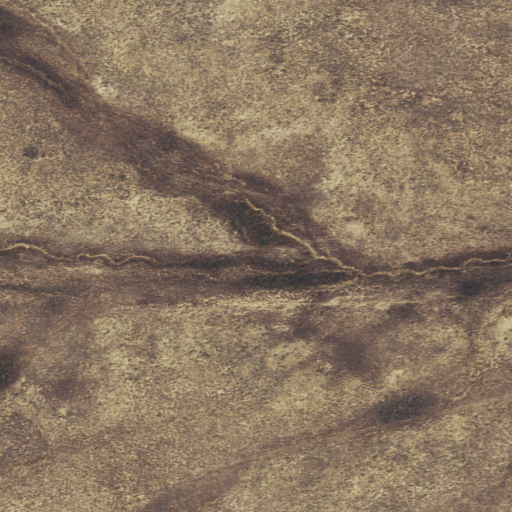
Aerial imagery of plain(s) in Wyoming named Tenmile Flat containing only shrub